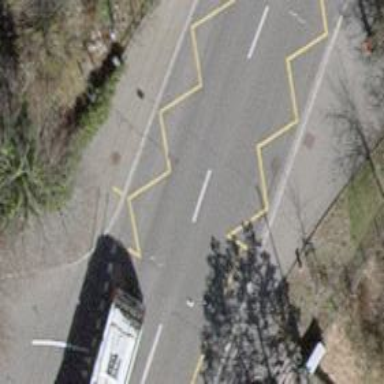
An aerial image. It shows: Trolleybus stop position for public transport.